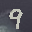
Label: 9